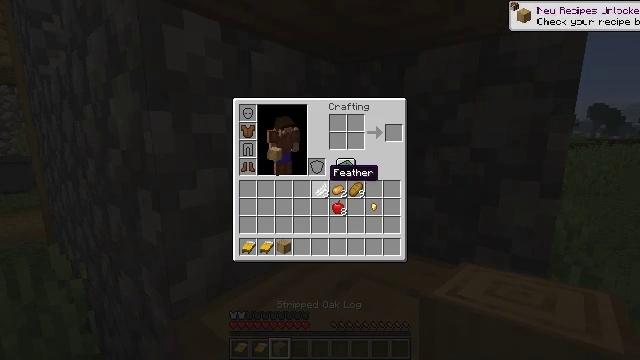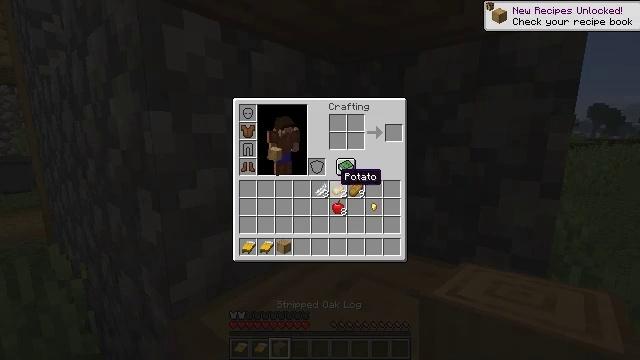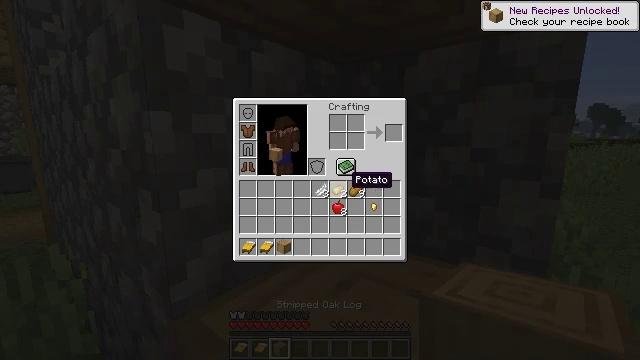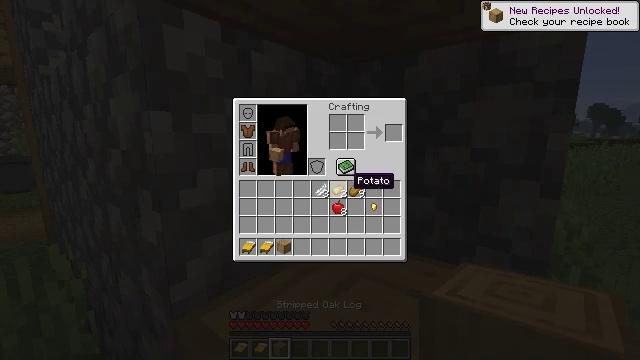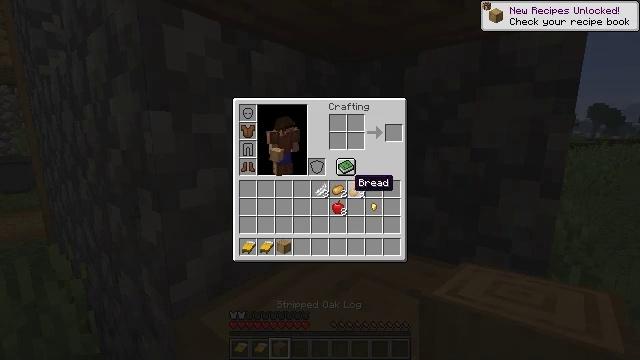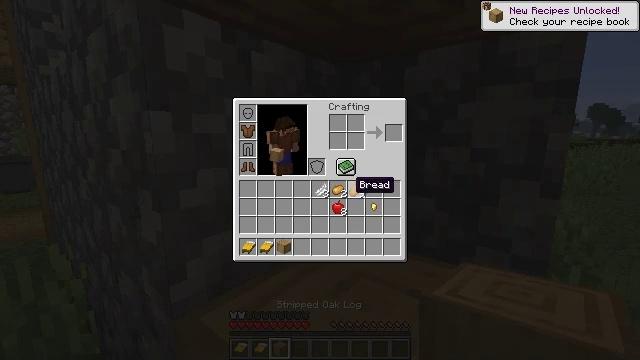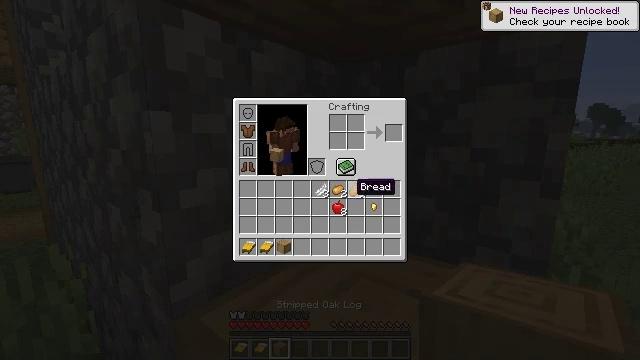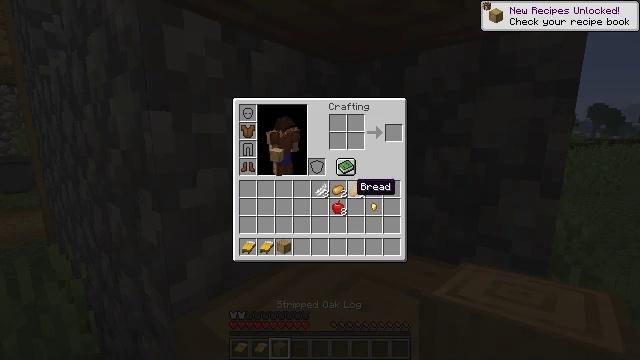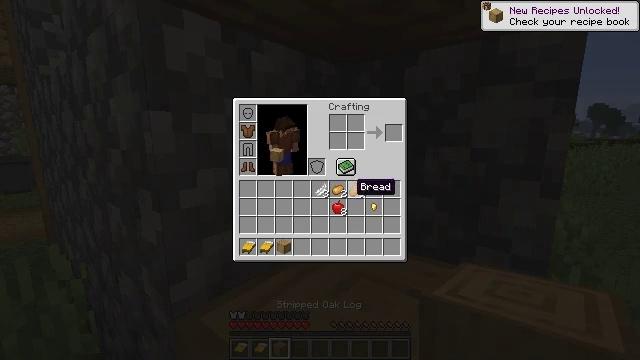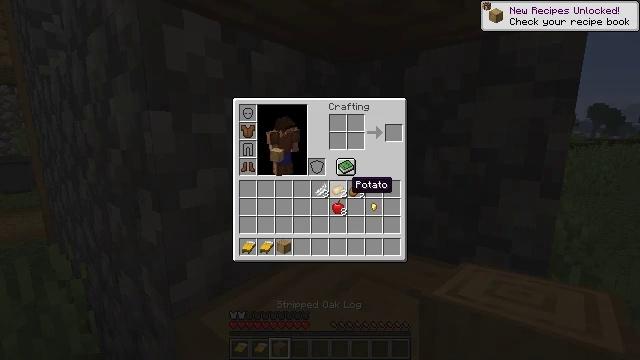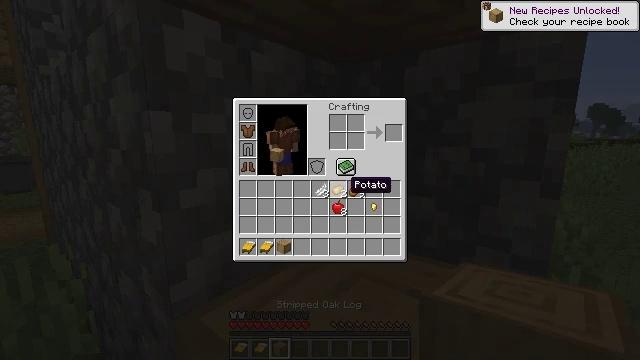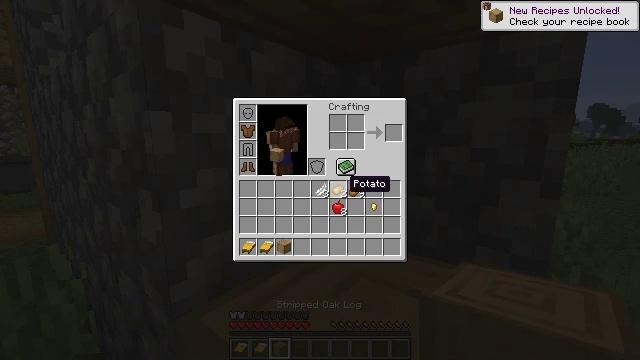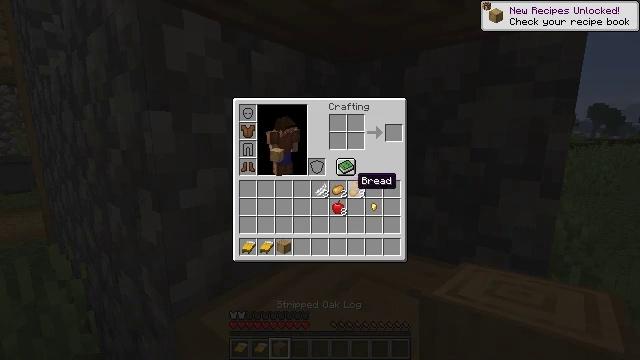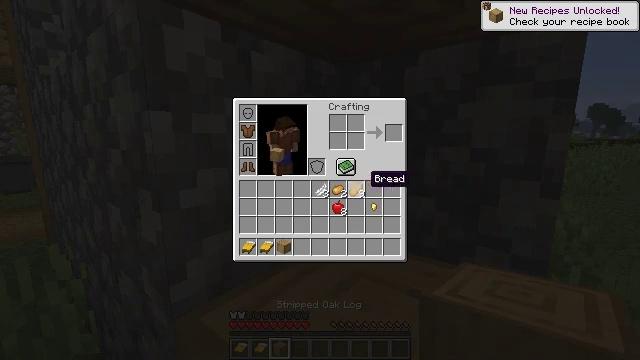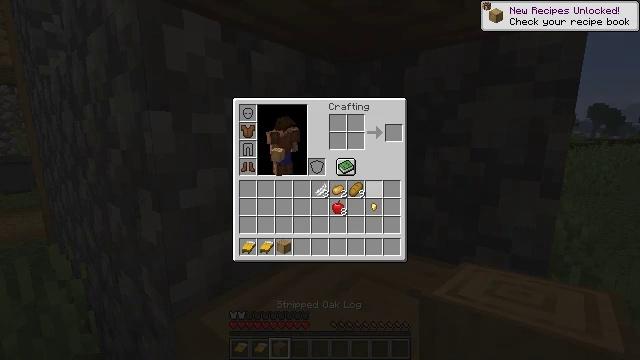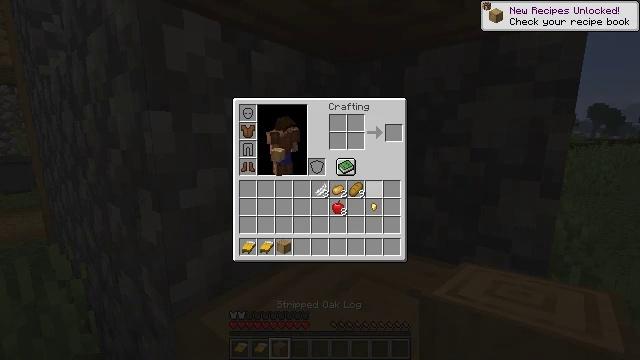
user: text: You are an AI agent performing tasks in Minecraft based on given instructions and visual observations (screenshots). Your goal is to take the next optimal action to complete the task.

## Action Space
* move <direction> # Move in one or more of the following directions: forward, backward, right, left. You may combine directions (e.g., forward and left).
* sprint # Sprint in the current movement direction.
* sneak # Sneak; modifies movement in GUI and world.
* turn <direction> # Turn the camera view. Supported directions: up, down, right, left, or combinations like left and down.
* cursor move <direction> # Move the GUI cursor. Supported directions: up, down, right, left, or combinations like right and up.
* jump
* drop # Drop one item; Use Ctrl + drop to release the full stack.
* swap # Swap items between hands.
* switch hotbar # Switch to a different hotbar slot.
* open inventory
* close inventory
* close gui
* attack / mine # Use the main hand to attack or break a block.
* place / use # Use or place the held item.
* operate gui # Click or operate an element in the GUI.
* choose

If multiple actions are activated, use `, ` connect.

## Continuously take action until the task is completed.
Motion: motion action
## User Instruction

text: Retrieve the stripped oak log.
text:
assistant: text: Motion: cursor move right
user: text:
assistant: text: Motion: cursor move right
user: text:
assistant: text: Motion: no_op
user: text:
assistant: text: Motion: no_op
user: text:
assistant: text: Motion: no_op
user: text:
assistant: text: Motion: no_op
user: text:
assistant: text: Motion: no_op
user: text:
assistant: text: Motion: no_op
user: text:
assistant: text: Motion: no_op
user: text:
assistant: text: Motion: no_op
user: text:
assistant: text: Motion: no_op
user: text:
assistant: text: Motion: cursor move right
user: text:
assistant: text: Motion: cursor move right
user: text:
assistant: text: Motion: no_op
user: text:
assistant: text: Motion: no_op
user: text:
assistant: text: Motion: no_op
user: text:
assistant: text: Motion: no_op
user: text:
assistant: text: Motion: no_op
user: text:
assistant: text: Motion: no_op
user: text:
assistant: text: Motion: cursor move left and down
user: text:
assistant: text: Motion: cursor move left and down
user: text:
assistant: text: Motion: cursor move left and down
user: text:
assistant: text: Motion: no_op
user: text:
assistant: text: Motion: no_op
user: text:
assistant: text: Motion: no_op
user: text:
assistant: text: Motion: no_op
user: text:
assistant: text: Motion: no_op
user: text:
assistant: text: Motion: no_op
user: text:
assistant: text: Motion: no_op
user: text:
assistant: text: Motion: no_op